Field crop: maize
Growth stage: 2
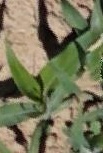
Species: maize